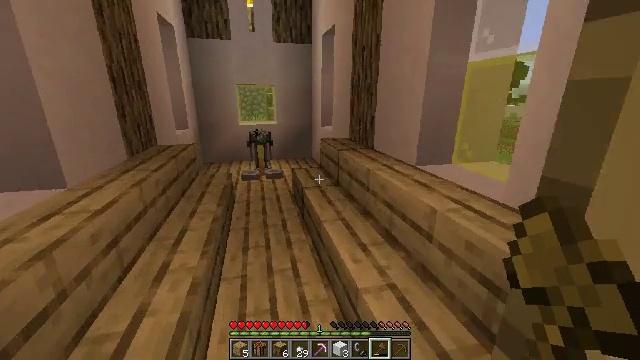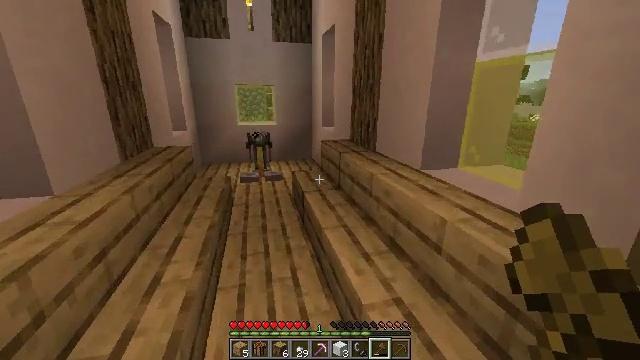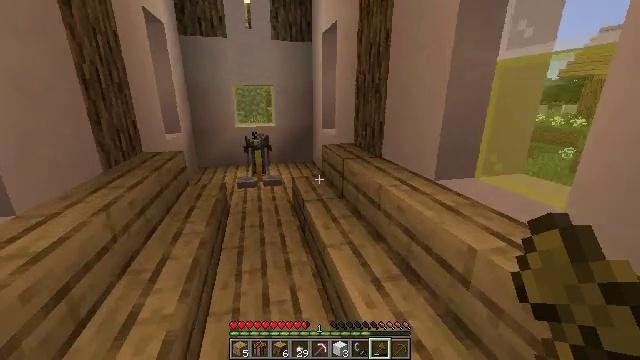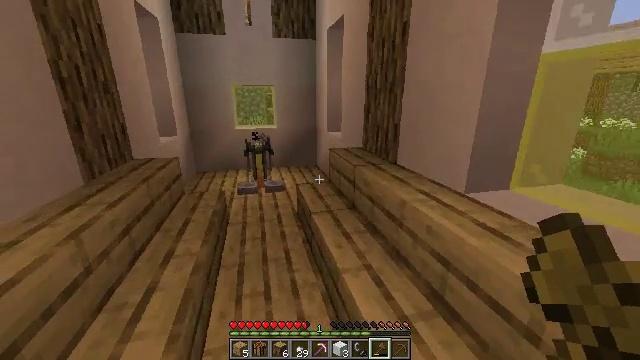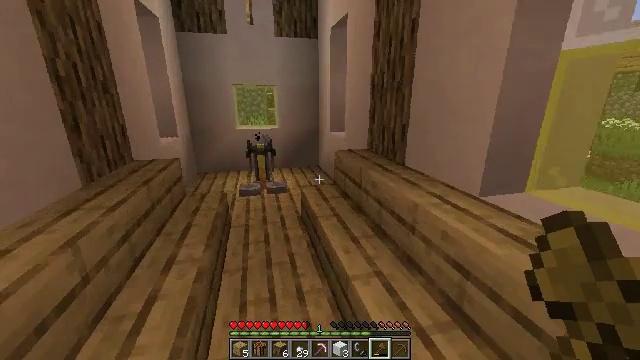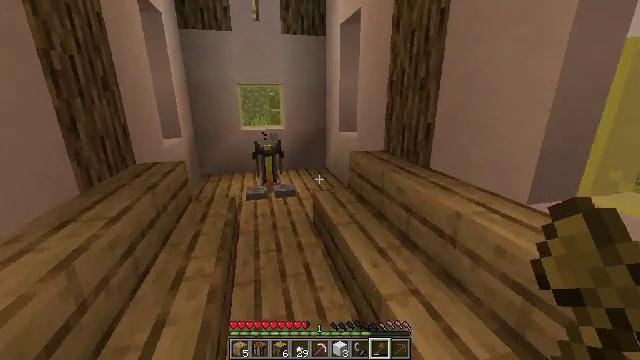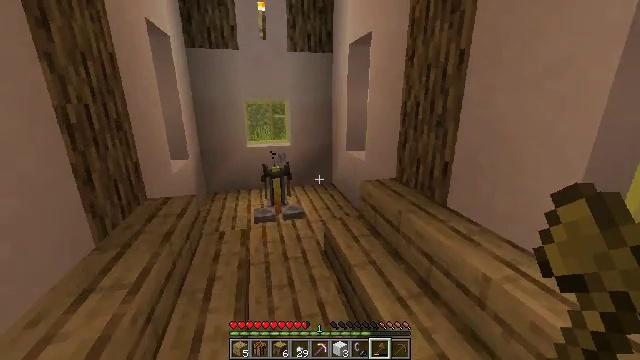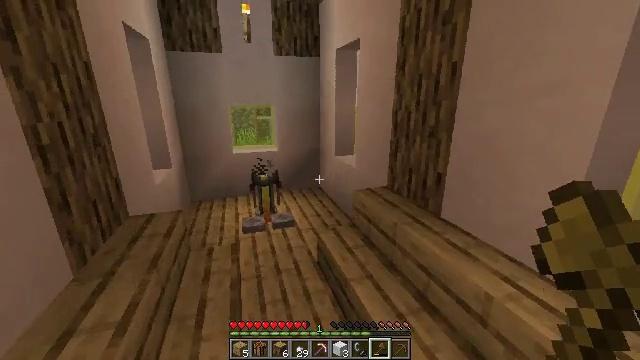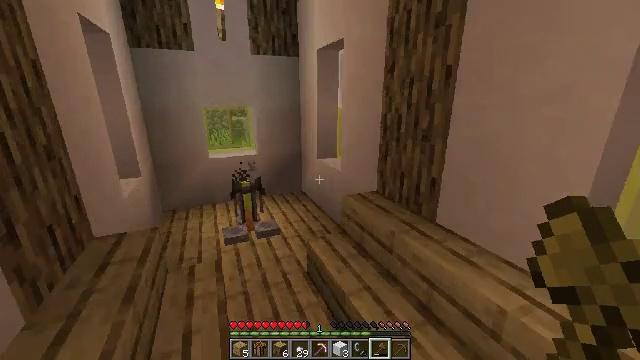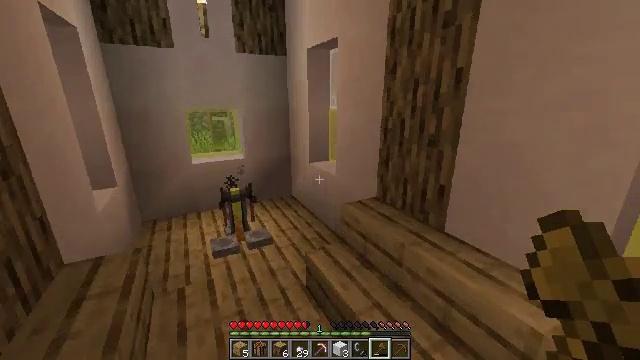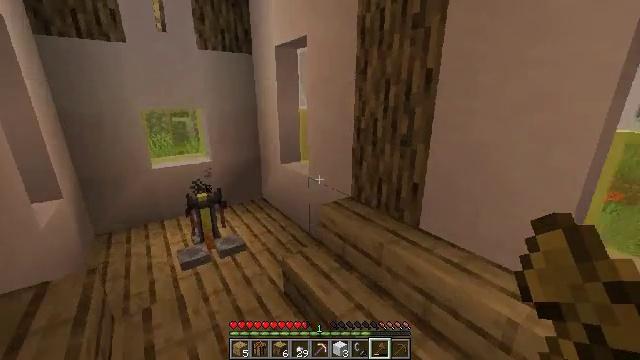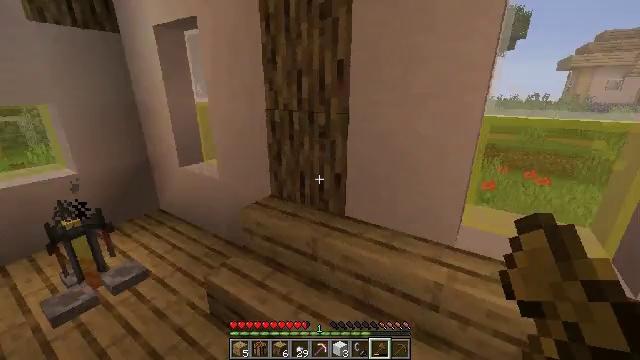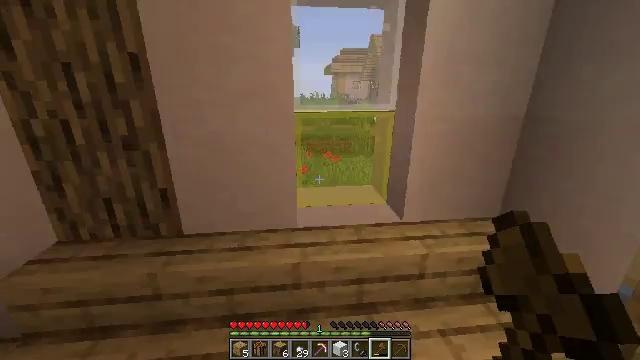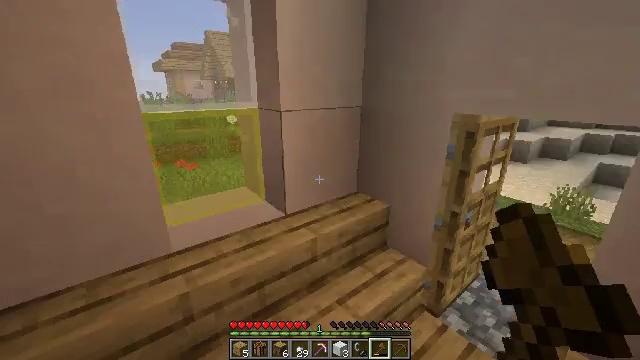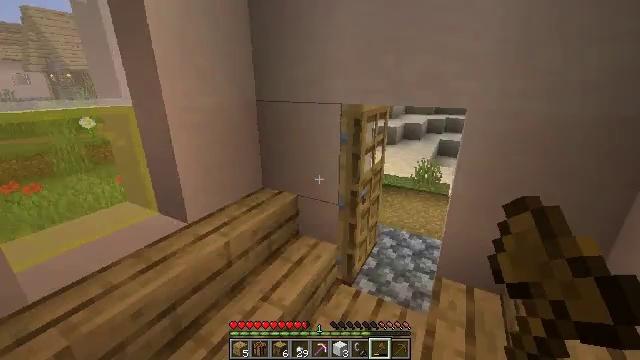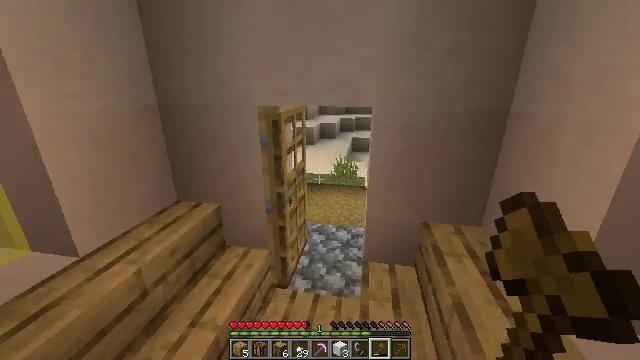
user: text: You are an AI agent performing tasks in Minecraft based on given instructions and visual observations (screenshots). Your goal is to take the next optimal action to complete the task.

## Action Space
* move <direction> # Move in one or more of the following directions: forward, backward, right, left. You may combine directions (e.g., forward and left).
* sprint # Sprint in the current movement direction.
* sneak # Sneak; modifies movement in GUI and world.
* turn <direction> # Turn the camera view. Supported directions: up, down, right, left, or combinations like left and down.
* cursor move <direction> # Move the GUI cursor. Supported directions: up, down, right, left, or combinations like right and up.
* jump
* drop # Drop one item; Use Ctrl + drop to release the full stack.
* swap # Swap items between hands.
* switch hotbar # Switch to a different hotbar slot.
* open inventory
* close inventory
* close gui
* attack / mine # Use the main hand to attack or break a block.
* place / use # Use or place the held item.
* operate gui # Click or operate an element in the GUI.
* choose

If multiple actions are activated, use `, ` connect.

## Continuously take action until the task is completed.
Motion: motion action
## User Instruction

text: Mine a chest to move it.
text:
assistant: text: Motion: move forward
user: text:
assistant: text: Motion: move forward
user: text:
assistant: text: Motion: move forward and move left
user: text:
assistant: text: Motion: move forward and move left
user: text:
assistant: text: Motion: move forward and move left
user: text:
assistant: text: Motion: move forward and move left
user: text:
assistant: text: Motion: move forward and move left, turn right
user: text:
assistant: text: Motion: move forward and move left, turn right
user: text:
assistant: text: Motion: move forward and move left, turn right
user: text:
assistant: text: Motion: move forward and move left, turn right
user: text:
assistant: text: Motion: move forward and move left, turn right and down
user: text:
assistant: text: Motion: move forward, turn right
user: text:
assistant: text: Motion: turn right
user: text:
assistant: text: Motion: turn right
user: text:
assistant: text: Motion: move forward, turn right
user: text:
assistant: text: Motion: move forward, turn right
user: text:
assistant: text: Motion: move forward
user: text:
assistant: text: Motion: move forward
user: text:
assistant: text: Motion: move forward, turn right
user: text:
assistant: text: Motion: move forward
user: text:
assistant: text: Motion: move forward
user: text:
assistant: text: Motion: move forward
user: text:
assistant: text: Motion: move forward
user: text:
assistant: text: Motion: move forward
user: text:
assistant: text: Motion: move forward
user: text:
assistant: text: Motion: move forward and move left, turn up
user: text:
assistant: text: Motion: move forward and move left, turn right and up
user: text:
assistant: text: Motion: move forward and move left, turn right and up
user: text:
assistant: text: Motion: move forward
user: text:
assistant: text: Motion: move forward and move right